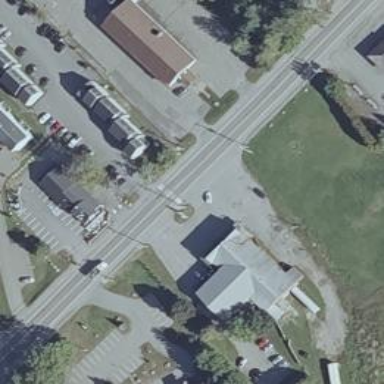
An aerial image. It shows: Convenience shop.